Aerial crown-view tile of a tropical tree (Barro Colorado Island, Panama), acquired 20250818:
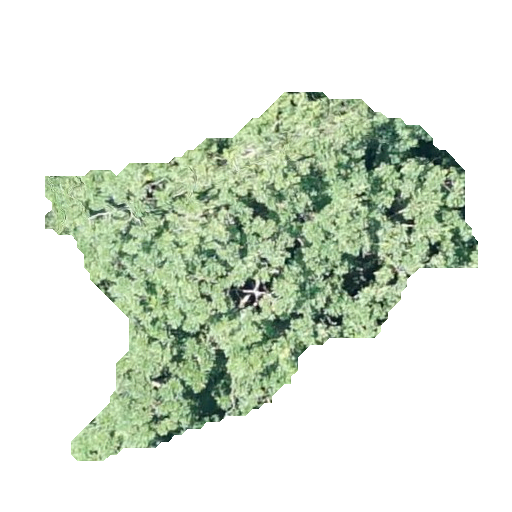
Species: Tabebuia rosea
GBIF accepted scientific name: Tabebuia rosea
Crown area: 129.44 m²